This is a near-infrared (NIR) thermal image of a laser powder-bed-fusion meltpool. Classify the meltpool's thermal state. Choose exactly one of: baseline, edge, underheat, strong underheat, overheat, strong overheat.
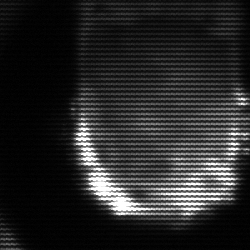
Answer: baseline